Field crop: tomato
Growth stage: 2
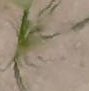
Species: cyperus